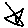
Label: star